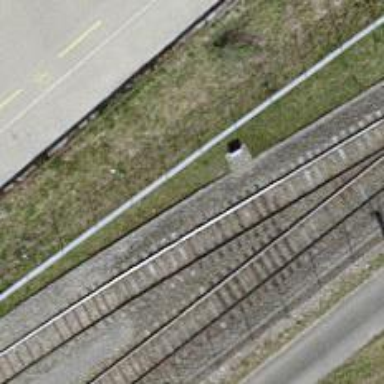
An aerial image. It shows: Single-track electrified rail service spur with contact line.